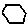
Label: hexagon